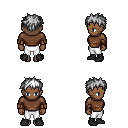
a pixel art fantasy rpg character, female body template, human, dark skin, brown long-sleeve shirt, white pants, white bedhead hairstyle, cloth bracers, black shoes, four views (front, back, left, right), 2x2 character sprite sheet, small pixel art, hard edges, no anti-aliasing